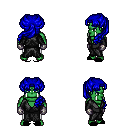
a pixel art fantasy rpg character, male body template, orc, green skin, gray robe, white pants, blue princess hairstyle, metal gloves, black slippers, four views (front, back, left, right), 2x2 character sprite sheet, small pixel art, hard edges, no anti-aliasing